Question: this is my code at index.html
'''
<html>
<head>
<meta http-equiv="content-type" content="text/html; charset=ISO-8859-1"/>
<script src="javascript/jquery-1.11.1.min.js" type="text/javascript"></script>
<script src="javascript/i18next-1.7.4.js" type="text/javascript"></script>
<title>i18next test</title>
</head>
<body>
<p id="id001" data-i18n="first_data">first</p>
</body>
<script type="text/javascript">
$(document).ready(function(){
language_complete = navigator.language.split("-");
language = (language_complete[0]);
i18n.init({
lng: language,
resGetPath: 'locales/__lng__.json',
fallbackLng: "en",
}, function(){
$("first_data").i18n();
});
});
</script>
</html>
'''
And I've created 2 json file at the same directory with index.html
'''
locales/en.json
locales/de.json
'''
json file content:
'''
{
"first_data": "de-first-data"
}
'''
Firefox try to load de.json and en.json but get the error 404.

Do you have any idea why i18next cannot load the json file.
This is my folder structure below:
'''
index.html
locales/de.json
locales/en.json
javascript/i18next-1.7.4.js
javascript/jquery-1.11.1.min.js
'''
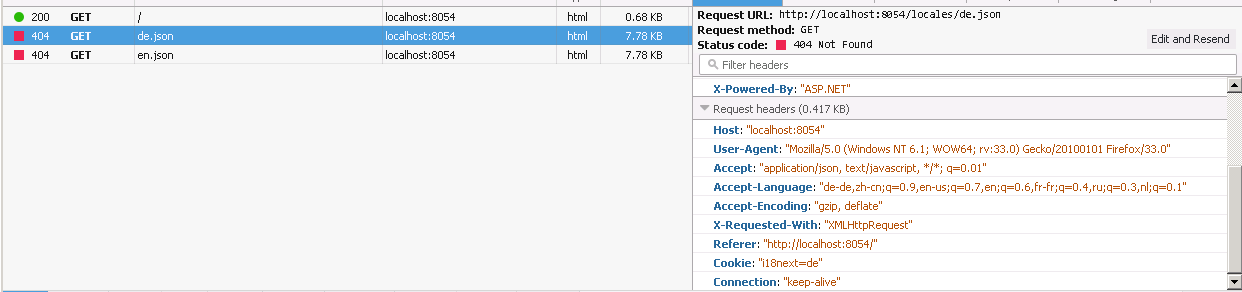
Answer: You host application in IIS. IIS by default (as far as I know) doesn't support JSON file type.
Following question is related to same problem:
<URL>